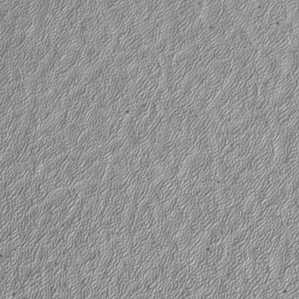
Label: frost